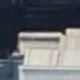
Vehicle type: Car